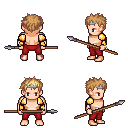
a pixel art fantasy rpg character, male body template, human, light skin, gold arm armor, red pants, light blonde bedhead hairstyle, silver tiara, bracelets, spear, four views (front, back, left, right), 2x2 character sprite sheet, small pixel art, hard edges, no anti-aliasing